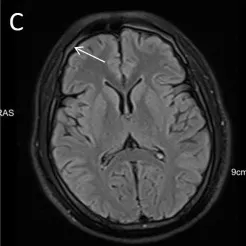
MRI revealed CNS involvement and extramedullary infiltration. (A-C) Diffuse hypointensity on T1WI and hyperintensity on T2-FlAIR of skull diploe (arrows), indicated leukocyte infiltration.
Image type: radiology (mri)